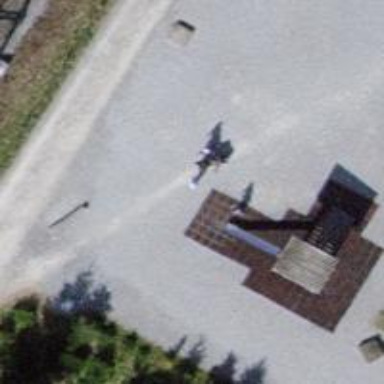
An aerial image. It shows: Playground with various play structures.